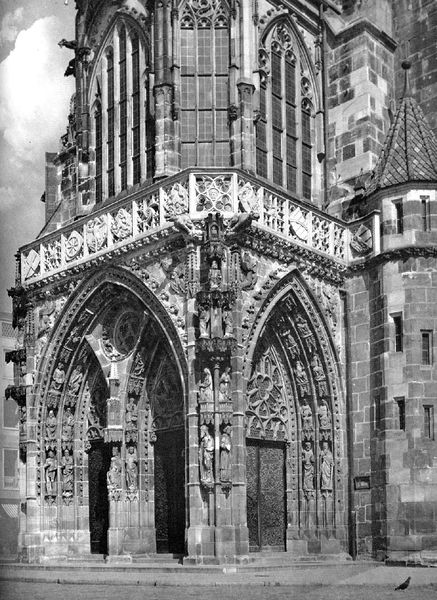
Titel: Westvorhalle der Frauenkirche in Nürnberg
Standort: Nürnberg, Frauenkirche (EU - D - B)
Schlagwörter: fenster, frankreich, säule, tür, gebäude, ornament, stein, kirche, gotik, turm, relief, bogen, türen, platz, figuren, tor, bögen, eingang, kirch, dom, verziert, fries, portal, tore, sims, quader, sandstein, archivolten, gotisch, reims, rosette, spitzbogen, tympanon, gewände, straßburg, archivoltenfigur